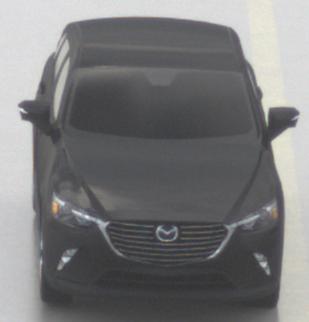
Make: Mazda
Model: CX-3 SKYACTIV-G 120
Detailed model: CX-3 (DK)
Model produced from: 2015/06
Model produced until: 2018/06
Doors: 5
Color: black
Road condition: wet road
Daytime: midday
Contrast: low contrast